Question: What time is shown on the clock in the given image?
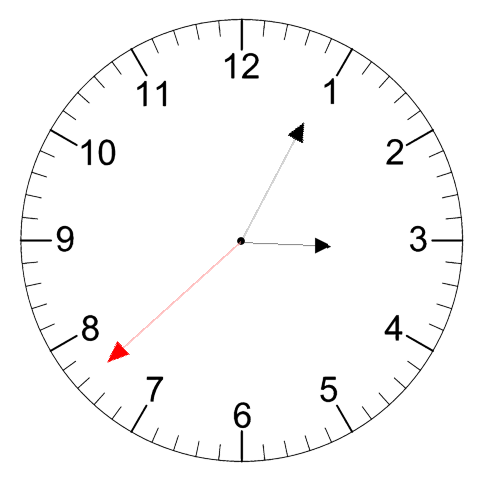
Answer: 03:04:38